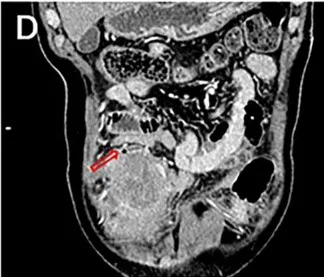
Abdominal contrast-enhanced computed tomography of case one. Free gas in the abdominal cavity (red hollow arrow).
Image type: radiology (ct)